Question: I am making a dynamic map, with AngularJS and RaphaelJS.
My whole SVG object is created into a directive ; and I would like to give colors to each area of the map.
For some regions, I would like to do stripes ; and I have been looking for long how to do, it looks like :
'''
background-color: orange;
background-image: repeating-linear-gradient(45deg, transparent, transparent 5px, rgba(0,0,0,1) 5px, rgba(0,0,0,1) 10px);
'''

I would also make this pattern change on hover (black and red stripes), and to come back to black and orange stripes on mouse out.
However I realized that there is no equivalent of "repeating-linear-gradient" in RaphaelJS (right ?) and I don't really know how to do.
I am at least trying to do it with gradients, but it's not working
here is my code into the directive :
'''
var paper = new Raphael(element[0], 600, 600);
var attr = {
fill: "#f5f5f5",
stroke: "#222",
"stroke-width": 1,
"stroke-linejoin": "round"
};
var fr = {};
fr.area1 = paper.path("...").attr(attr).attr({href: "#"});
fr.area1 = paper.path("...").attr(attr).attr({href: "#"});
fr.area1 = paper.path("...").attr(attr).attr({href: "#"});
'''
[...]
'''
var state = area 3;
attr = {
fill: '45-' + color1 + '-' + color2,
stroke: "#222"};
fr[state].attr(attr);
(function(state) {
var area = fr[state];
area[0].style.cursor = "pointer";
area[0].onmouseover = function() {
area.animate({
fill: '45-' + color3 + '-' + color2,
stroke: "#222"
}, 10);
area.toFront();
};
area[0].onmouseout = function() {
area.animate({
fill: '45-' + color1 + '-' + color2,
stroke: "#222"
}, 300);
area.toFront();
};
})(state);
'''
Thank you,
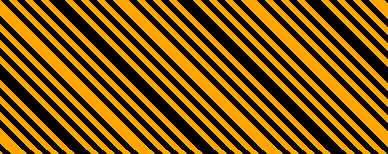
Answer: Animated gradients seem to <URL> of your working example.
To achive the stripped effect you can use this function (modified version of <URL>:
'''
function gradientString(colors, step) {
var gradient = '45-' + colors[0],
stripe = false,
len = colors.length,
i;
for (i = 0; i < 100/step; i += 1) {
gradient += '-' + colors[i % len] + ':' + i * step + '-' + colors[(i+1) % len] + ':' + i * step;
}
return gradient;
}
'''
Here is a <URL> using this function to achive the stripes and behavior you want.